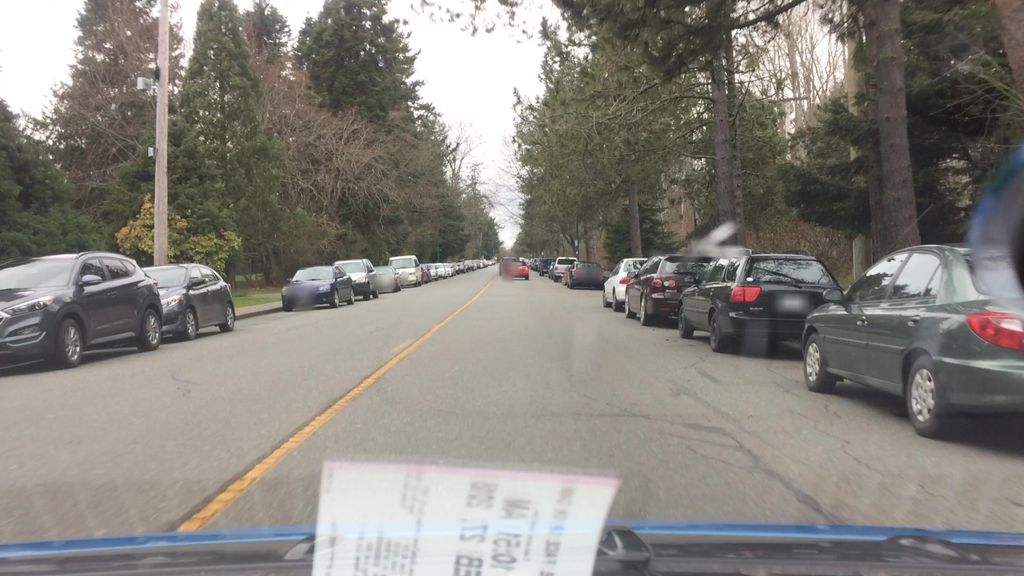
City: victoria